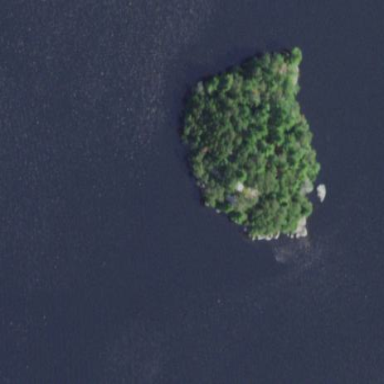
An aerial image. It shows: Islet.